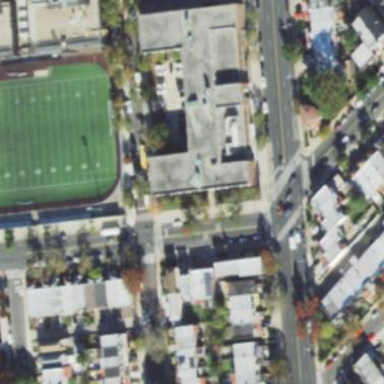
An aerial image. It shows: School building.